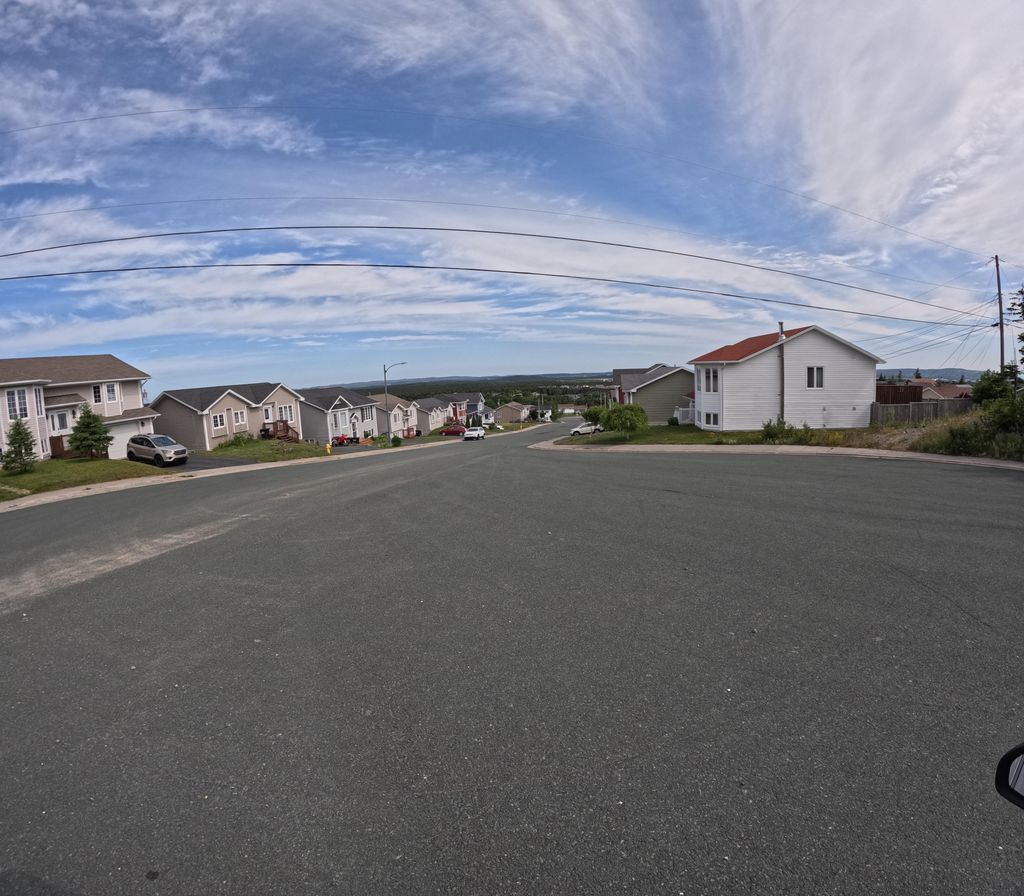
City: st_johns